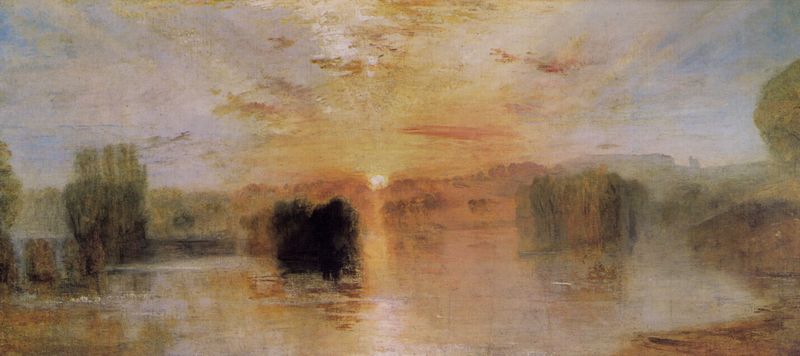
Titel: Der See, Petworth, Sonnenuntergang
Künstler: William Turner
Standort: London
Institution: Tate Gallery
Schlagwörter: baum, blau, dunkel, gemälde, himmel, mann, meer, schatten, wasser, weiß, wolken, aquarell, bäume, fluss, gelb, grün, impressionismus, landschaft, ocker, sand, see, teich, ufer, abend, bunt, flou, grau, licht, orange, pastell, schwarz, rot, schleier, wolke, beige, spiegel, öl, bach, dämmerung, horizont, morgen, natur, sonnenaufgang, spiegelung, weite, busch, büsche, gewässer, sonne, wiesen, land, pflanzen, wald, boot, weiher, sommer, strand, wellen, umrisse, abstrakt, farben, sonnenlicht, dunst, farbe, nebel, sonnenuntergang, nautr, herbst, idylle, romantik, luft, turner, duktus, monet, spiegeln, aufgang, stimmung, abendrot, silouetten, unscharf, abstrahiert, schimmer, spiel, diesig, strahlen, acryl, leinwand, fleck, schein, verschwommen, verwischt, malerisch, lichtspiel, morgenrot, sonnenstrahlen, undeutlich, golden, soleil, difus, wolkenfetzen, inseln, spiegelt, reflektionen, william, furt, anbendrot, crépuscule, lichtschimmer, naumgruppen, psonne, sonnenaufgane, subjektiv